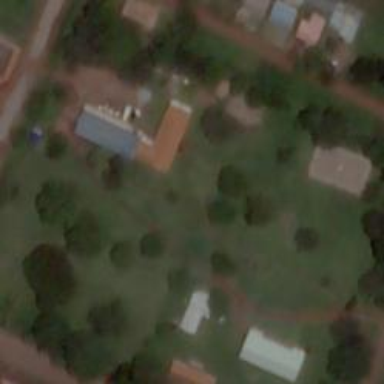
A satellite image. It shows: School.